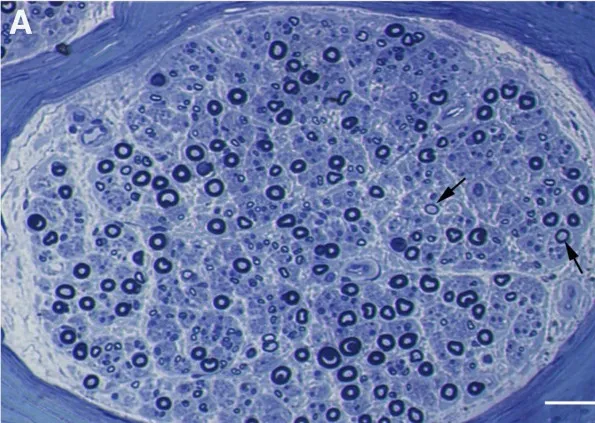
Light micrograph of a sural nerve biopsy and a bone scintigram. Light micrograph of a sural nerve biopsy showing a moderate reduction in the density of large myelinated fibers, with. Abnormally thin myelin relative to axonal caliber (arrows) in a cross section (bar=30mum).
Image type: pathology (methenamine_silver)